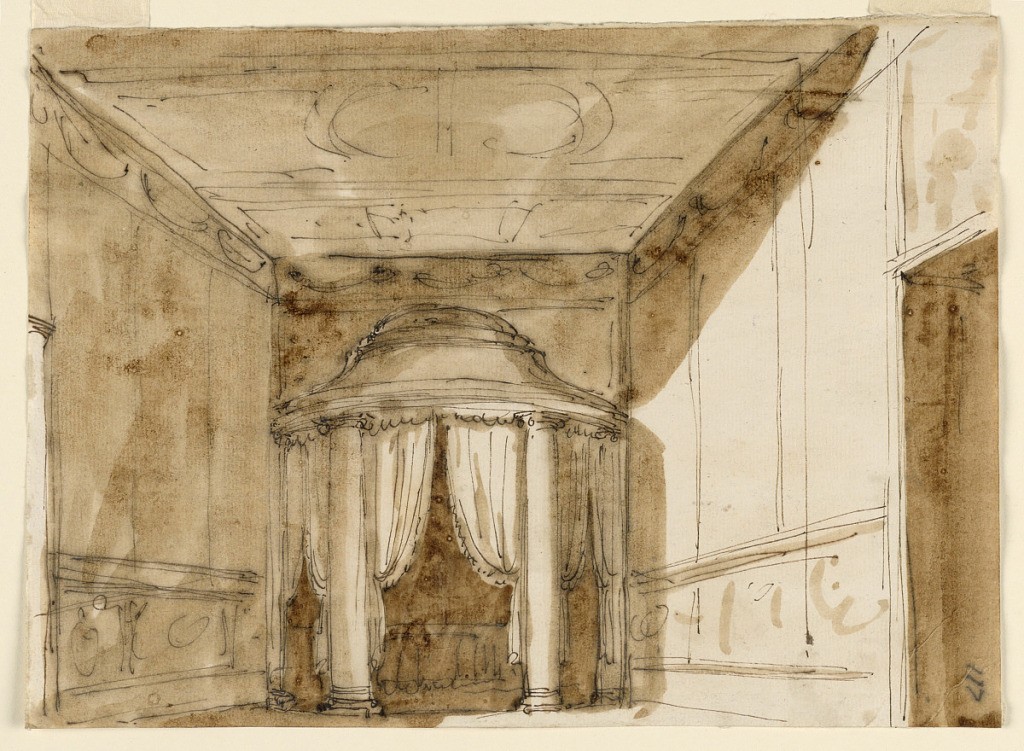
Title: Design for a Bed Alcove, Perspective
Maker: Giuseppe Barberi, Italian, 1746–1809
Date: ca. 1800
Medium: Pen and brown ink, brush and brown wash on off-white laid paper, lined
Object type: Drawing
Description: Another suggestion for the same problem dealt with in 1901-39-1494. The elevation of the alcove is like that of a circular vaulted pavilion with two Ionic columns and laterally two pilasters supporting the entablatures. Draped curtains in the three entrances. The wall behind the roof is straight. In the foreground, at right, is a part of a door of the room. The decoration of the walls and of the ceiling is outlined. The room has a dado, vertically divided into panels; so are the walls. Festoons are in the upper  frieze. A door corresponds, at left, to the right one.